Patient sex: M
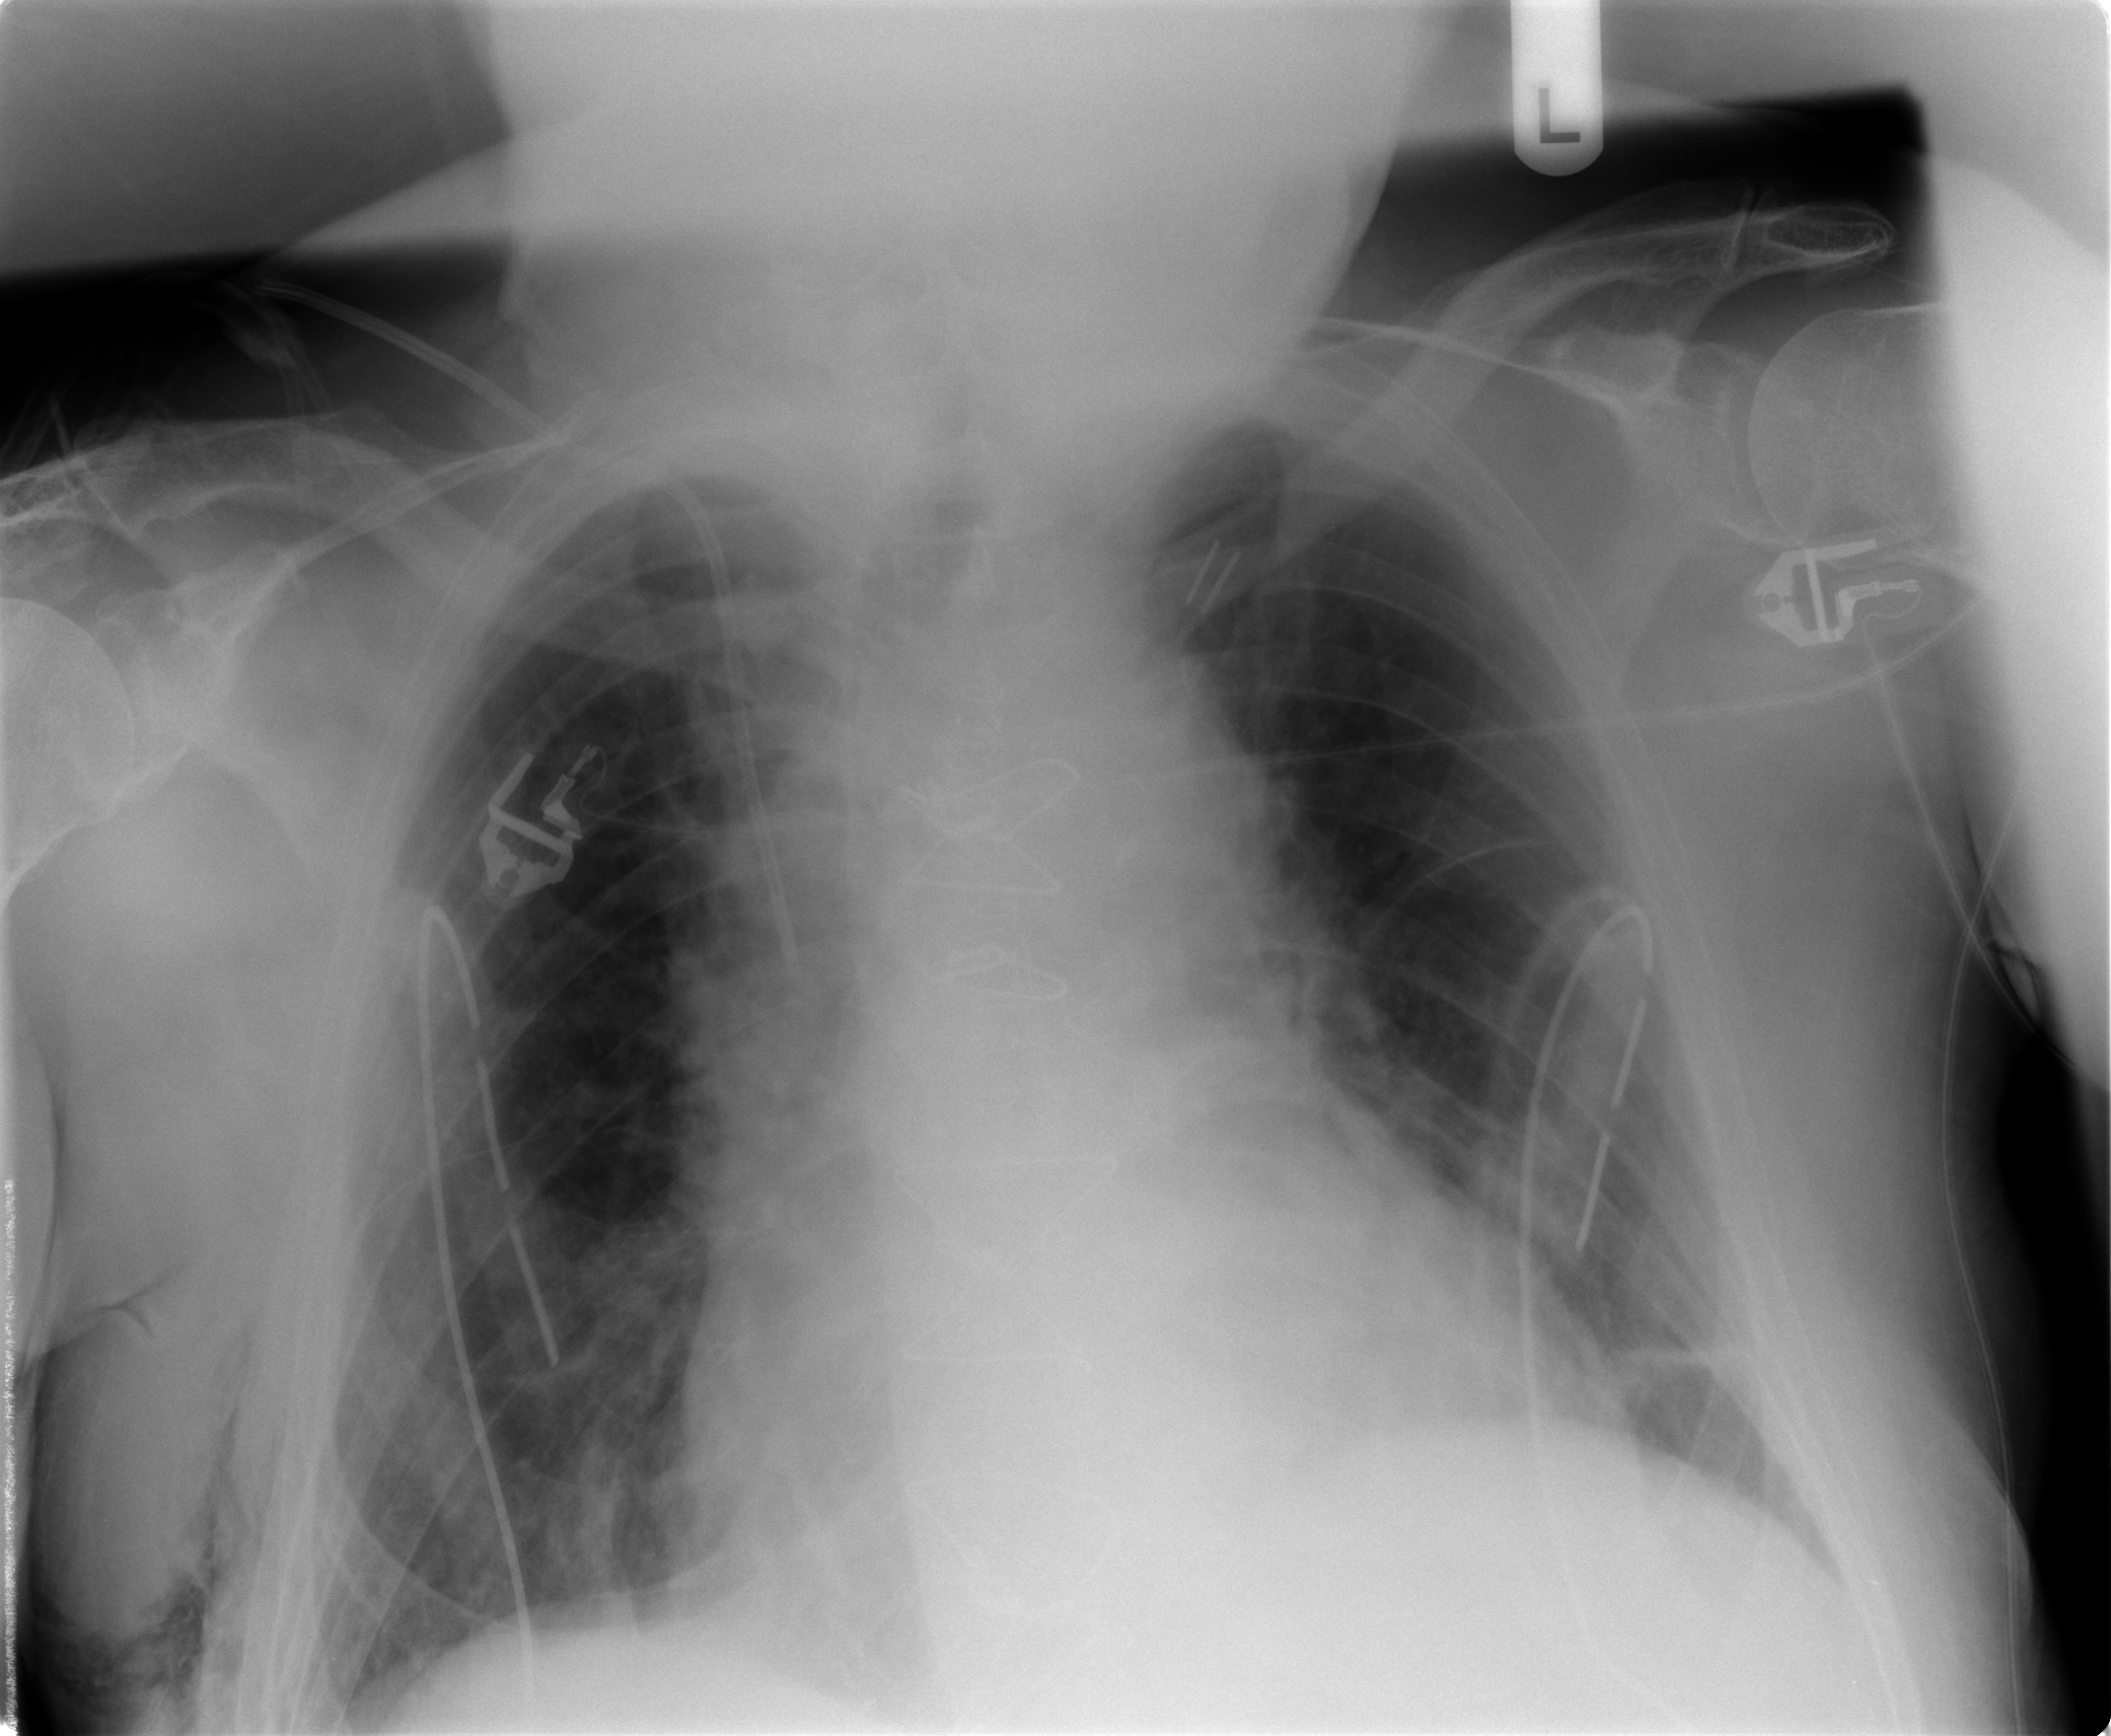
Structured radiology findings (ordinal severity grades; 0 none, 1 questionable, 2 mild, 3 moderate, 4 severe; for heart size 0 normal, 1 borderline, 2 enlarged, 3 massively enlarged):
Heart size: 2
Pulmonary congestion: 1
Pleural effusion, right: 0
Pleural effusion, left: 1
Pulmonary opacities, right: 0
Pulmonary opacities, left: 0
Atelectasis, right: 1
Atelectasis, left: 1